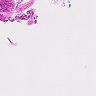
Metastatic tissue present: no